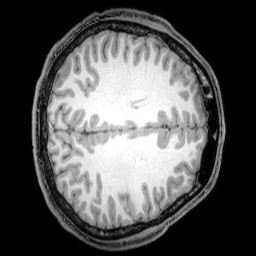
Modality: T1w
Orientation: axial
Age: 22
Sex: male
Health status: healthy
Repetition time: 0.081 s
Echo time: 0.037 s